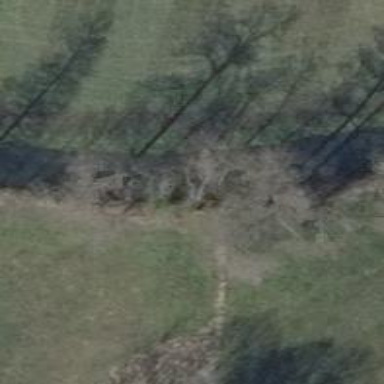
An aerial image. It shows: Row of deciduous broadleaved trees.